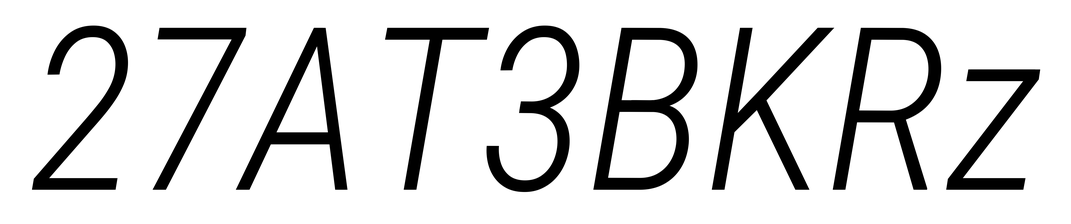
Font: Roboto-Italic_Condensed_Light_Italic